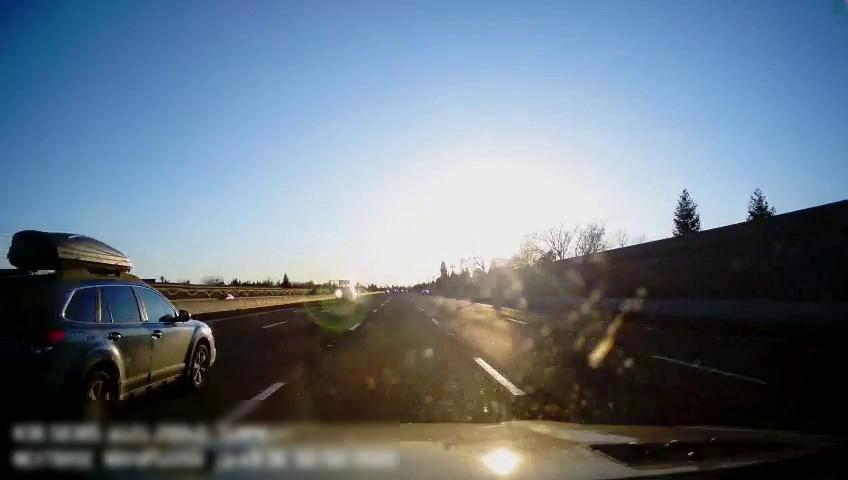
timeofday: Day
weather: Sunny
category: Drivable Space
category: Vehicles | SUV
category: Vehicles | SUV
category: Vehicles | Car
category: Lanes | Alternate Lane
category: Lanes | Alternate Lane
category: Lanes | Current Lane
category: Lanes | Current Lane
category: Lanes | Alternate Lane
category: Lanes | Alternate Lane